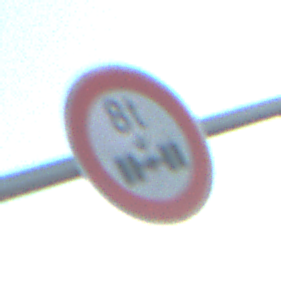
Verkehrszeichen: TatsaechlicheAchslast
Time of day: SunriseSunset
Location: Outdoor (Nature)
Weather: Clear
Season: NotSpecified
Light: Natural